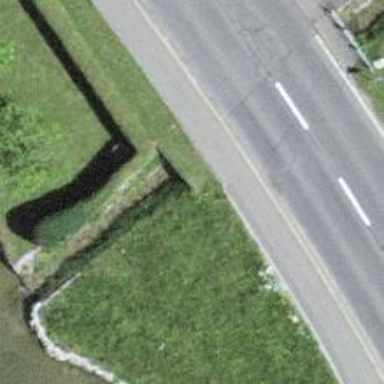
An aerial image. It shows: Culvert tunnel.